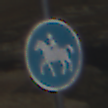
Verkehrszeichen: Reitweg
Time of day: Midday
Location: Outdoor (Nature)
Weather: Clear
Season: NotSpecified
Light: Natural